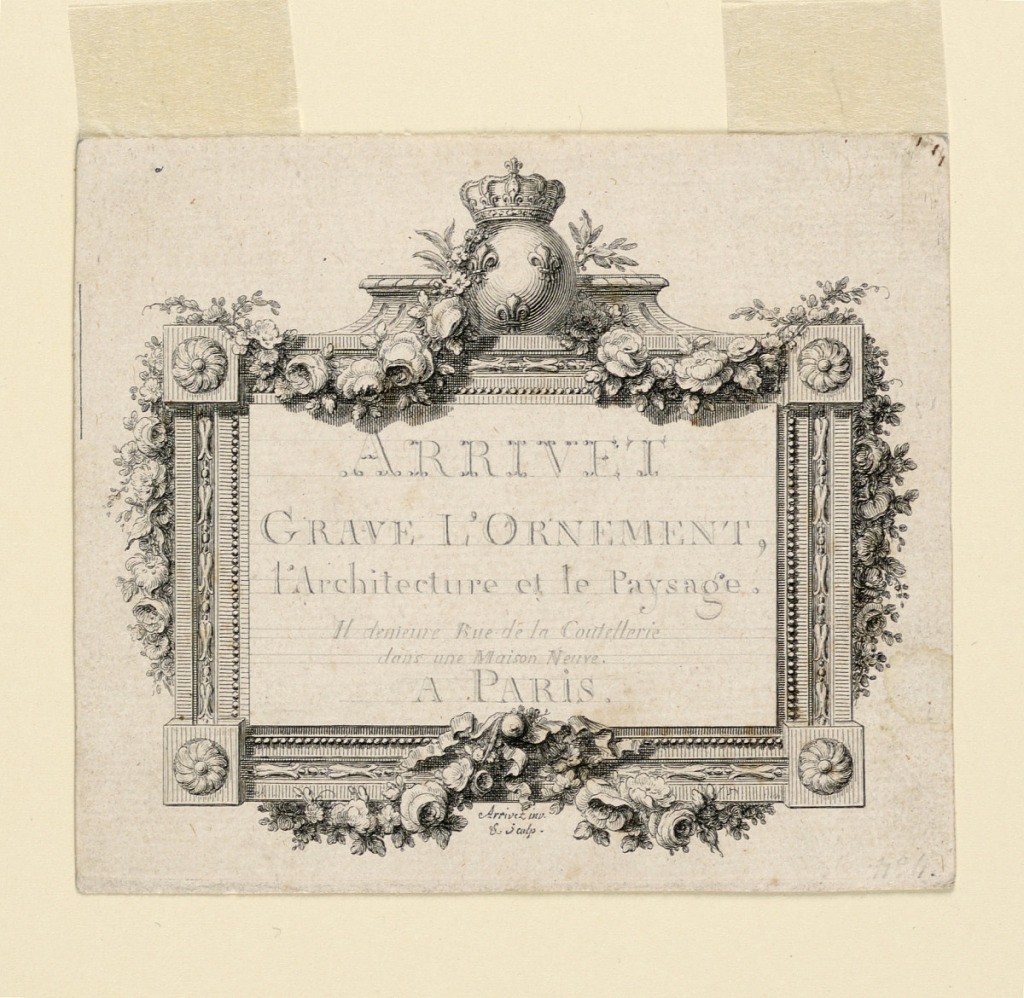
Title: Design for the Trade Card of Arrivet, Paris, Unfinished
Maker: J. Arrivet, French, active 1776 - 1779
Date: ca. 1770
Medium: Engraving, graphite on paper
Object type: Print
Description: Design for a trade card: architectural frame with swags of flowers; lettering in dilute ink, between ruled lines. ARRIVET / GRAVE L'ORNEMENT, / L'architeceture et le paysave / etc.